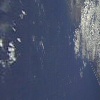
Label: water